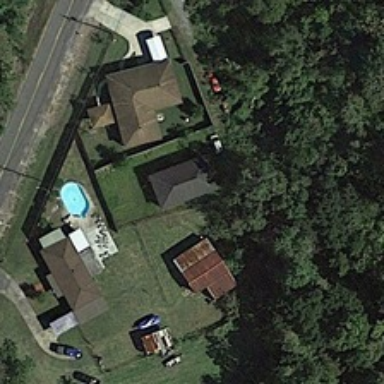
Some sparseresidential in it with some plants besides .